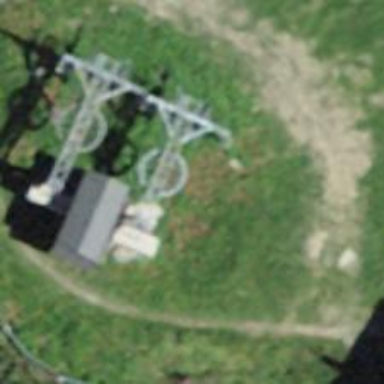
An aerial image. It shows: Pylon used for aerialway.